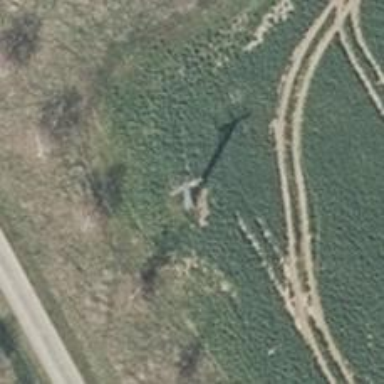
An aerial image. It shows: Power pole.